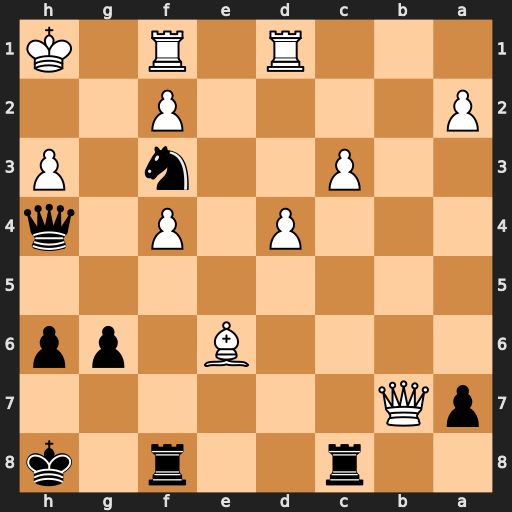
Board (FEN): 2r2r1k/pQ6/4B1pp/8/3P1P1q/2P2n1P/P4P2/3R1R1K
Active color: b
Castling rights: -
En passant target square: -
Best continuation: Qxf4 Qxf3 Qxf3+